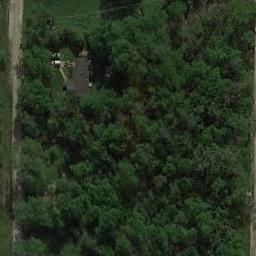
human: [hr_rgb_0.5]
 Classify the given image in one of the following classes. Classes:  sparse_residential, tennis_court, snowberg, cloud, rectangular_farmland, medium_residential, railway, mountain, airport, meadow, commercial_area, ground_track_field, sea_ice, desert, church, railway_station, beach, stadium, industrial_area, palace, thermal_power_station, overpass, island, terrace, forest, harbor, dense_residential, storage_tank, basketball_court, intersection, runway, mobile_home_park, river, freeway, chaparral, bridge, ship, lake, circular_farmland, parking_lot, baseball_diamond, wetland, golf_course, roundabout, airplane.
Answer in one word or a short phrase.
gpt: forest